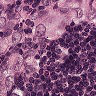
Metastatic tissue present: yes